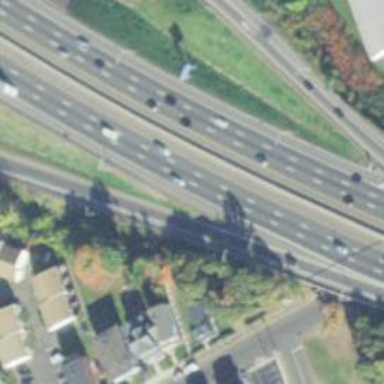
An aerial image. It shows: Asphalt motorway.